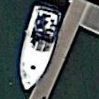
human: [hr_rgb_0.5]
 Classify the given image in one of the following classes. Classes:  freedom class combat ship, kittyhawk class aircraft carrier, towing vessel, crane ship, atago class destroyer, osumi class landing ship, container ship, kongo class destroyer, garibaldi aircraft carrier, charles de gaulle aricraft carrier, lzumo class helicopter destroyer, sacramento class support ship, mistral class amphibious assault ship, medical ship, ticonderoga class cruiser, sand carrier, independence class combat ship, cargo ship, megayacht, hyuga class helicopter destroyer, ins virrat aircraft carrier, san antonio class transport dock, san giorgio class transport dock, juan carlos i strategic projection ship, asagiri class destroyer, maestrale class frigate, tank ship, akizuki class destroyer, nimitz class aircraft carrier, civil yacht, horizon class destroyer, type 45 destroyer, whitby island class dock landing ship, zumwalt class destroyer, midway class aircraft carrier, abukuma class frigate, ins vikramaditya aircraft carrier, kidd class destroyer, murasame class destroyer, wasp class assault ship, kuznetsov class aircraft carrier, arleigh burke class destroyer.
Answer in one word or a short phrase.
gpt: Civil yacht